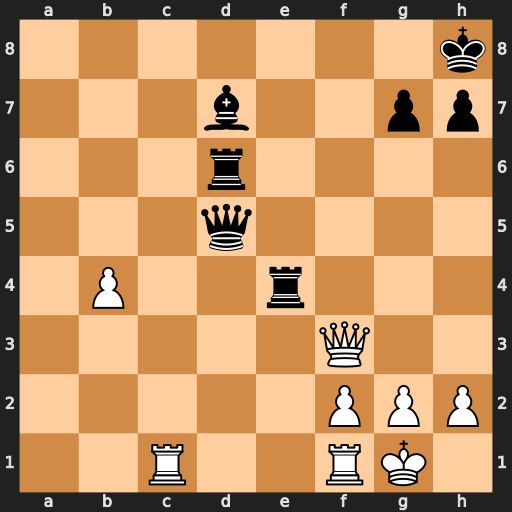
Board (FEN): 7k/3b2pp/3r4/3q4/1P2r3/5Q2/5PPP/2R2RK1
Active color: w
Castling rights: -
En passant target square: -
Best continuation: Qf8+ Qg8 Qxd6